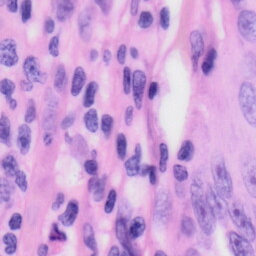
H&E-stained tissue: Skin